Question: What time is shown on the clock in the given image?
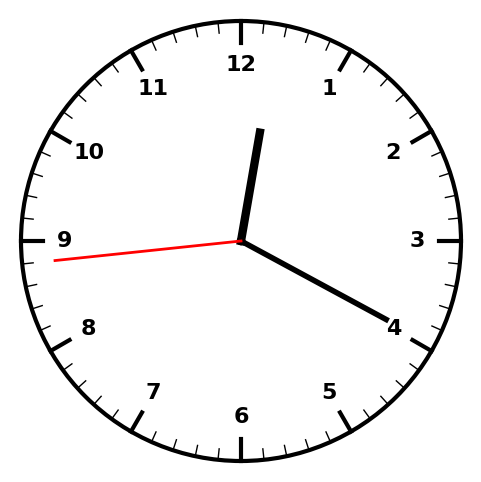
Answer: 12:19:44